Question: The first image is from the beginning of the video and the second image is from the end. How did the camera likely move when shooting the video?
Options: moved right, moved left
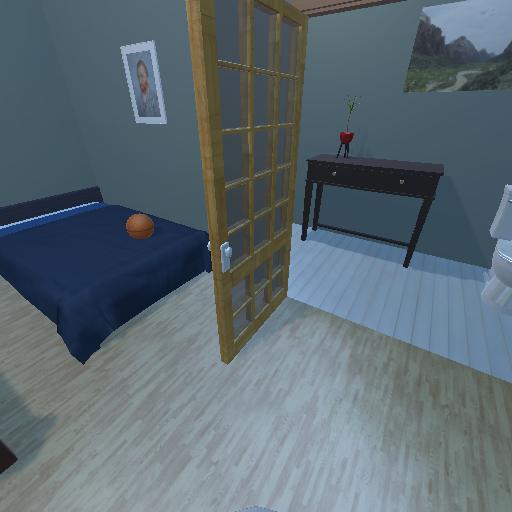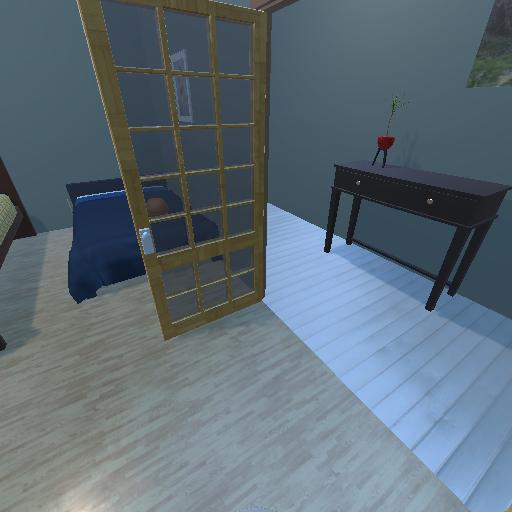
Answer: moved right